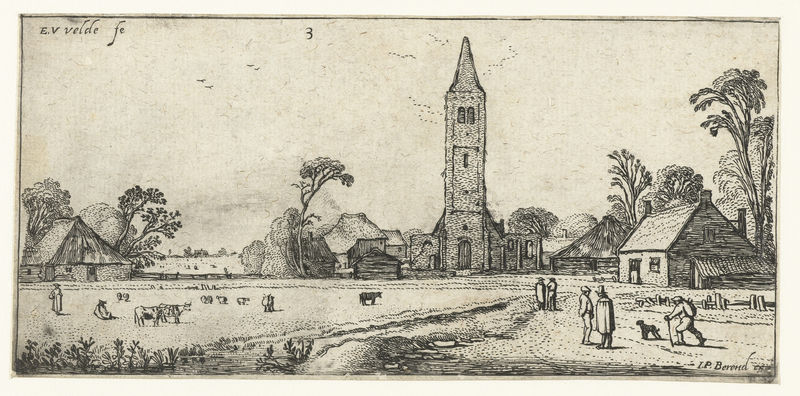
Titel: Wandelaars op een weg bij Spaarnwoude
Künstler: Esaias van de Velde
Standort: Amsterdam
Institution: Rijksmuseum
Schlagwörter: baum, himmel, bäume, kirchturm, menschen, stadt, grau, zeichnung, haus, hund, tiere, weg, felder, häuser, kühe, vögel, weide, kirche, bauern, sack, turm, dorf, graphik, signiert, bauer, tor, schwarzweiß, hirte, kirsche, anger, e.v volde, hammerhäuser